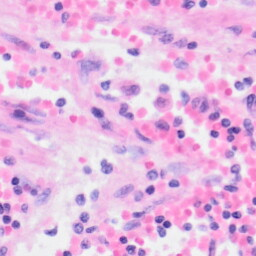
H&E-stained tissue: Kidney